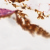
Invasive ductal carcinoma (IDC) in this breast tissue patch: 0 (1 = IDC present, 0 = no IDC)